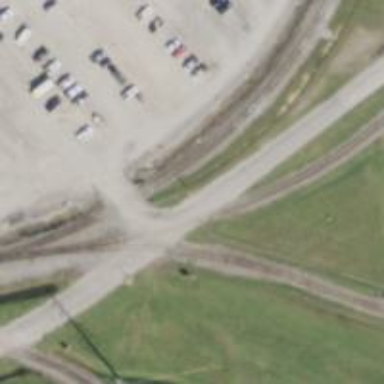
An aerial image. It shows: Railway spur service.